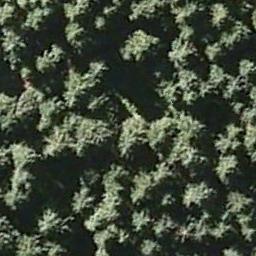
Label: forest